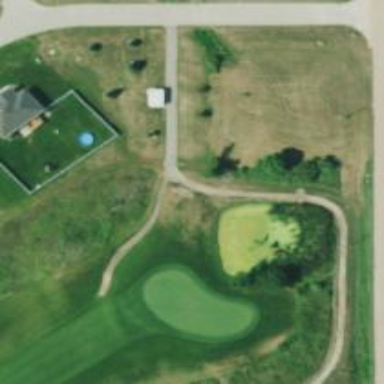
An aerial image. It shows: Pathway for golfing.